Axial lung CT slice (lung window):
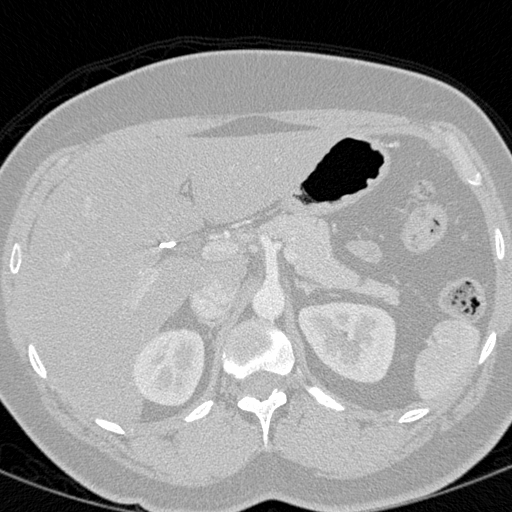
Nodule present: no